Question: I have 16-bit raw image (12 effective bits). I convert it to rgb and now I want to change the dynamic range. I created 2 map functions. You can see them visualized below. As you can see the first function maps values 0-500 to 0-100 and the second one maps the rest values to 101-255.

Now I want to apply the map-functions on the rgb image. What I'm doing is iterating through each pixel, find appropriate function for each channel and apply it on the channel. For example, the pixel is RGB=[<PHONE> 4000]. On R channel I'll apply the first function since 100 is in 0-500 range. But, on G and B channels I'll apply the second function since their values are in <PHONE>.
But, in doing this way I'm actually changing the actual color of the pixel since I apply different functions on the channels of the pixel.
Can you suggest how to do it or at least give me a direction or show some articles?
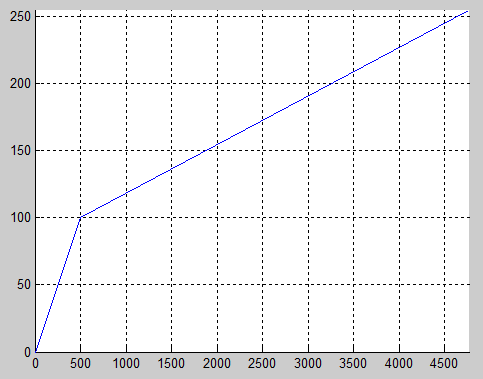
Answer: What you're doing is a very straightforward imaging operation, frequently applied in image and video processing. Sometimes it's (imprecisely) called a lookup table (LUT), even though it's not always implemented via an actual lookup table. Examples of this are gamma adjustment or log encoding.
For instance, an example of this kind of encoding is sRGB, which is a gamma encoding from linear light. You can read about it here: <URL>. You'll see that it has a nonlinear adjustment.
The name LUT implies a good way of doing it. If you can make your image a uint8 or uint16 valued set, you can create a vector of desired output values for any input value. The lookup table has the same number of elements as the possible range of the variable type. If you were using a uint8, you'd have a lookup table of 256 values. Then the lookup is easy, you just use the image value as an index into your LUT to get the resulting value. That computational efficiency is why LUTS are so widely used.
In your case, since you're working in RGB space, it is acceptable to apply the curves in exactly the same way to each of the three color channels. RGB space is nice for that reason. However, for various reasons, sometimes different LUTs are implemented per-channel.
So if you had an image (we'll use one included in MATLAB and pretend it's 12 bit by scaling it):
'''
someimage = uint16(imread('autumn.tif')).*16;
image(someimage.*16); % Need to multiply again to display 16 bit data scaled properly
'''

For your LUT, you would implement this as:
'''
lut = uint8([(0:500).*(1/5), (501:4095).*((255-101)/(4095-501)) + 79.5326]);
plot(lut); %Take a look at the lut
'''

This makes the piecewise calculation you described in your question.
You could make a new image this way:
'''
convertedimage = lut(double(someimage)+1);
image(convertedimage);
'''

Note that because MATLAB indexes with doubles--one based--you need to cast properly and add one. This doesn't slow things down as much as you may think; MATLAB is made to do this. I've been using MATLAB for decades and this still looks odd to me.
This method lets you get fancy with the LUT creation (logs, exp, whatever) and it still runs very fast.
In your case, your LUT only needs 4096 elements since your input data is only 12 bits. You may want to be careful with the bounds, since it's possible a uint16 could have higher values. One clean way to bound this is to use the 'min' and 'end' functions:
'''
convertedimage = lut(min(double(someimage)+1, end));
'''
Now, this has implemented your function, but perhaps you want a slightly different function. For instance, a common function of this type is a simple gamma adjustment. A gamma of 2.2 means that the incoming image values are scaled by taking them to the 1/2.2 power (if scaled between 0 and 1). We can create such a LUT as follows:
'''
lutgamma = uint8(256.*(((0:4095)./4095).^(1/2.2)));
plot(lutgamma);
'''

Again, we apply the LUT with a simple indexing:
'''
convertedimage = lutgamma(min(double(someimage)+1, end));
'''
And we get the following image:

Using a smooth LUT will usually improve overall image quality. A piecewise linear LUT will tend to cause the resulting image to have odd discontinuities in the shaded regions.
These are so common in many imaging systems that LUTs have file formats. To see what I mean, look at this <URL> from a major camera company. LUTs are a big deal, and it looks like you're on the right track.